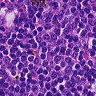
Metastatic tissue present: no